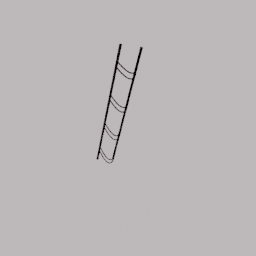
Label: appliances